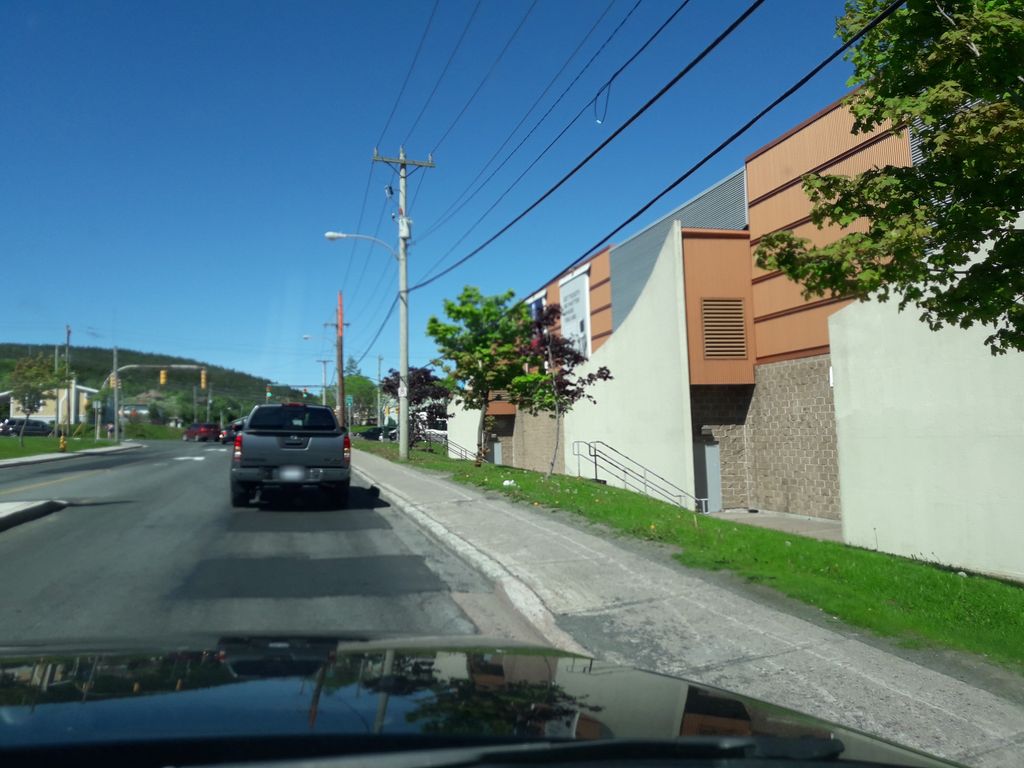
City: st_johns